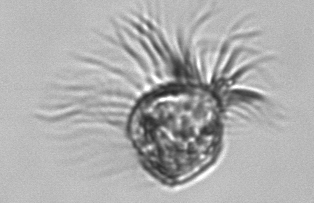
Label: Pelagostrobilidium